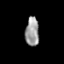
Tissue: prostate
Cell type: T cells
Senescence score: 0.6838
Nuclear area (px): 387
Mean DAPI intensity: 155.248